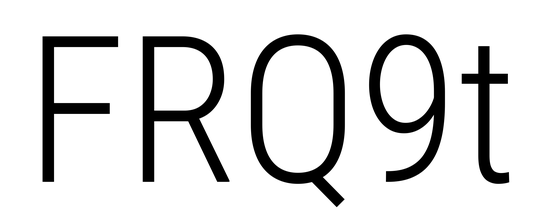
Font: Roboto_Condensed_Light